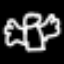
Label: angel